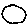
Label: moon